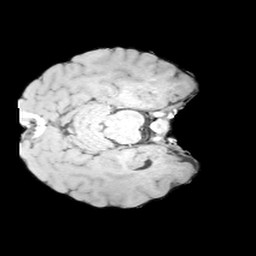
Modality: MP2RAGE
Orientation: axial